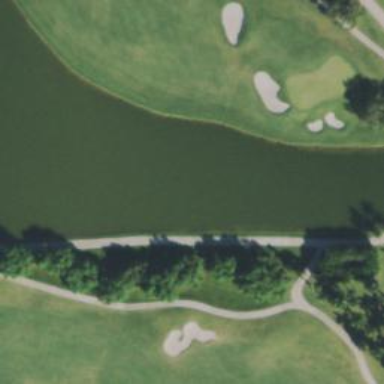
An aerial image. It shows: Picturesque scene of golf course with lateral water hazard.